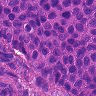
Metastatic tissue present: yes